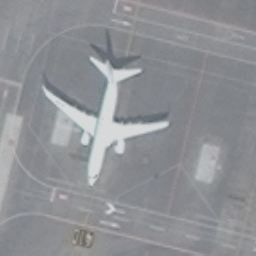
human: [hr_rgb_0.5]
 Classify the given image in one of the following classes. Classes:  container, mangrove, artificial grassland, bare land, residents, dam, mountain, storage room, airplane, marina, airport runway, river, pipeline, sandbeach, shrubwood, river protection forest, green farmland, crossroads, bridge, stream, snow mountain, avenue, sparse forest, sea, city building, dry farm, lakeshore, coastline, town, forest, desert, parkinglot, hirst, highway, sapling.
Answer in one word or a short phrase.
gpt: airplane